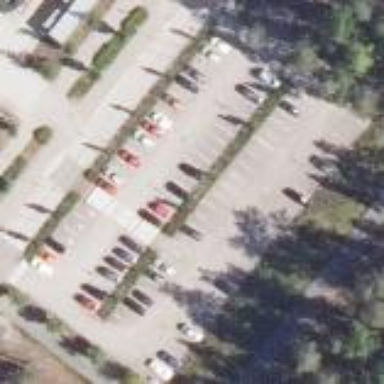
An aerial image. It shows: Parking area.